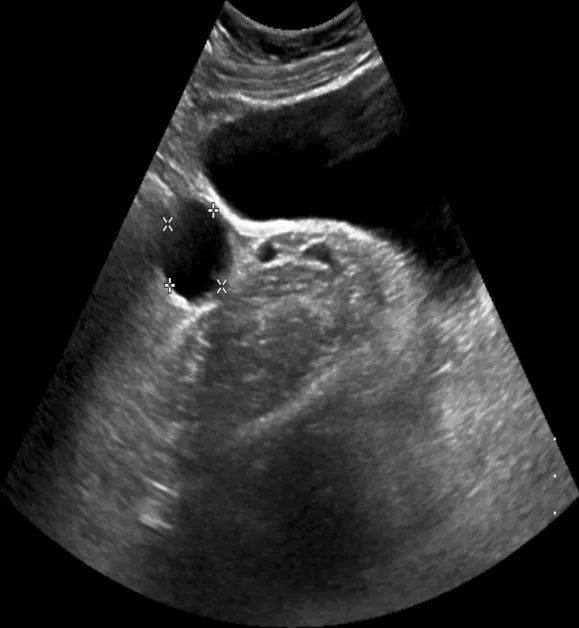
US abdomen showed both ovaries are normal in volume, and echogenicity bilateral multiple follicles are seen. The right ovary shows cyst measuring about 3 x 2.87 cm.
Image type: radiology (ultrasound)